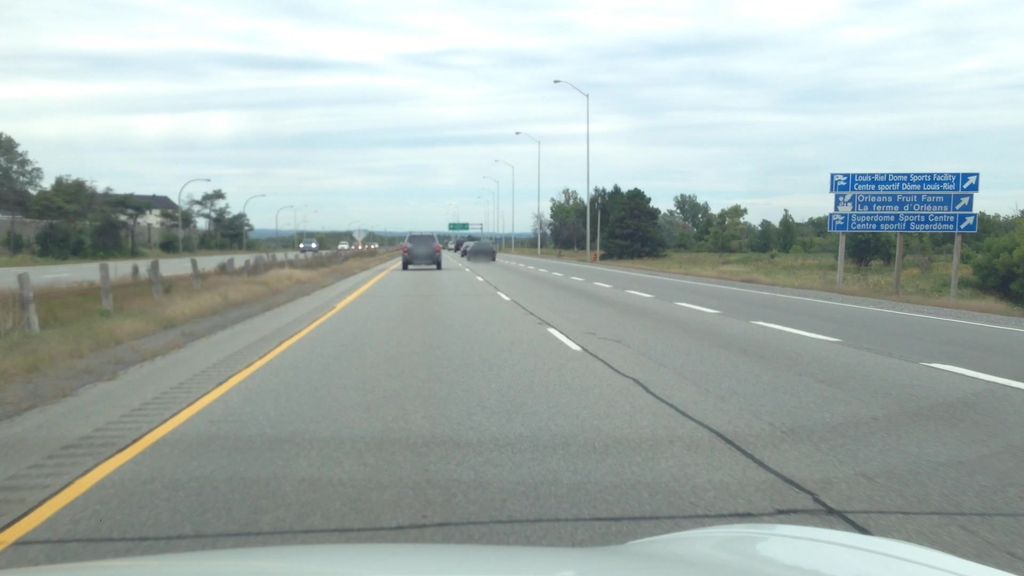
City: ottawa-gatineau